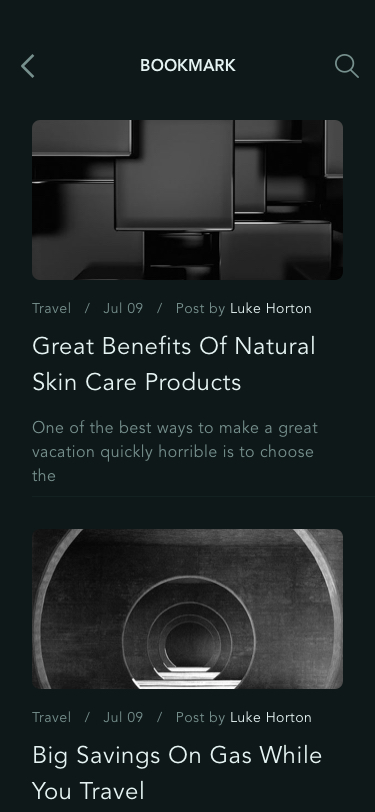
Text in this UI design:
One of the best ways to make a great vacation quickly horrible is to choose the
Great Benefits Of Natural Skin Care Products
Travel   /   Jul 09   /   Post by Luke Horton
Big Savings On Gas While You Travel
Travel   /   Jul 09   /   Post by Luke Horton